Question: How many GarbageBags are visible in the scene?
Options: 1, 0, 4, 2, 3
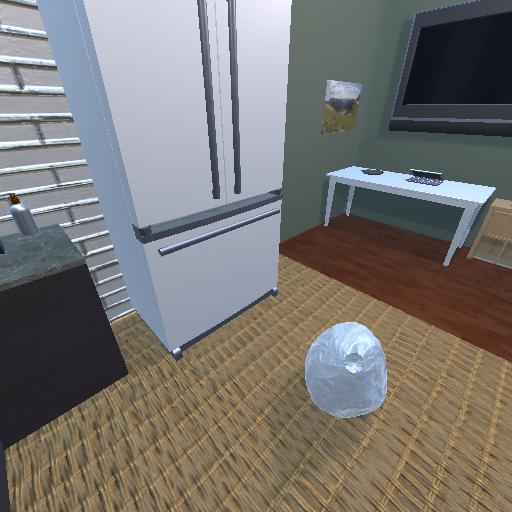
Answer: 1